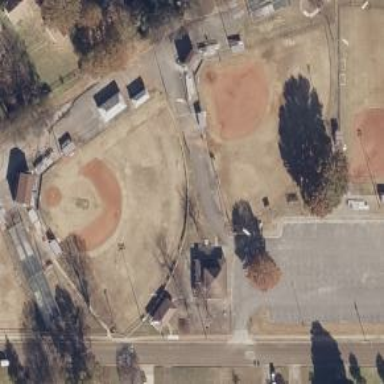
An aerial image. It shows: Baseball pitch for leisure and sports activities.